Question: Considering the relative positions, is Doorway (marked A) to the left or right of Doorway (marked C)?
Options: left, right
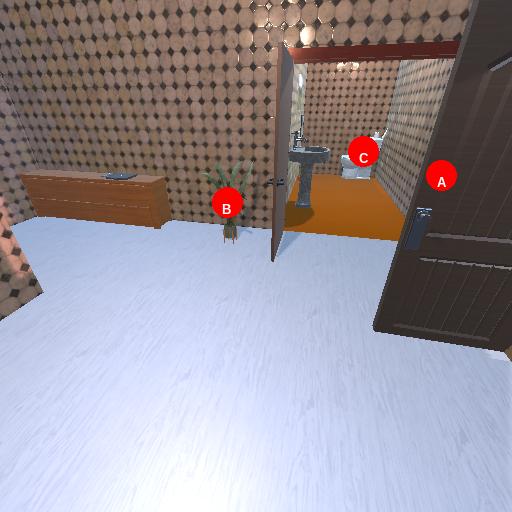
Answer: left